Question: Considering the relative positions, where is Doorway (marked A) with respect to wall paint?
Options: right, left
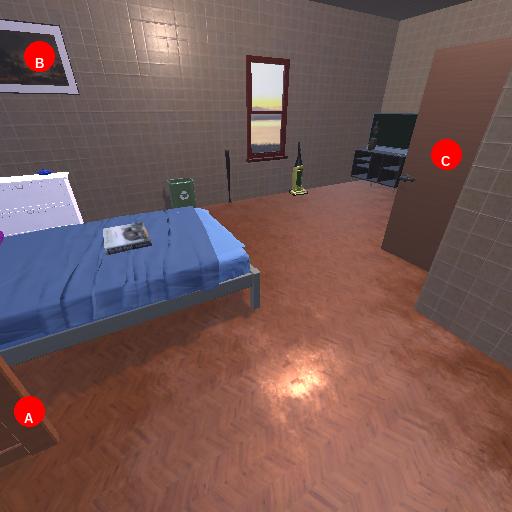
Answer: right